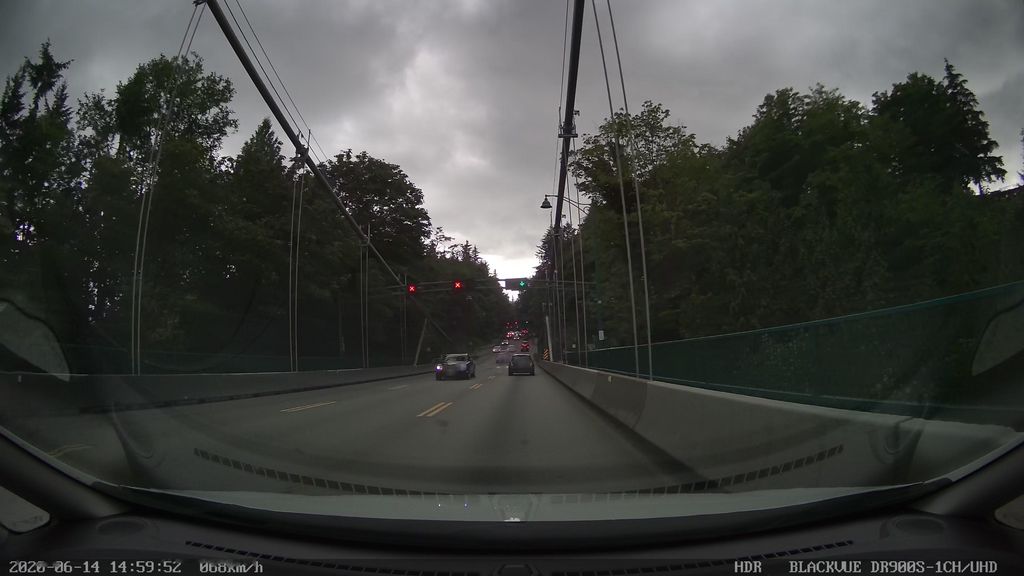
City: vancouver